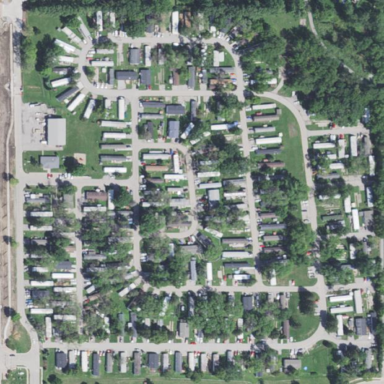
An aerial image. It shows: Residential area designated as trailer park.